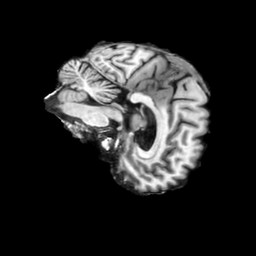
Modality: T1w
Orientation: sagittal
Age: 55
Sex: female
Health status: ill